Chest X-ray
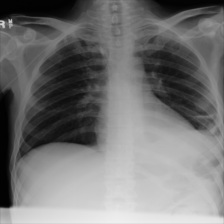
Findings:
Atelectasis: negative
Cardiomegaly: negative
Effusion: positive
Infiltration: negative
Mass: negative
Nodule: negative
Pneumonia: negative
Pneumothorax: negative
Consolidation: negative
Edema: negative
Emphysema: negative
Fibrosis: negative
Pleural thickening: negative
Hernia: negative